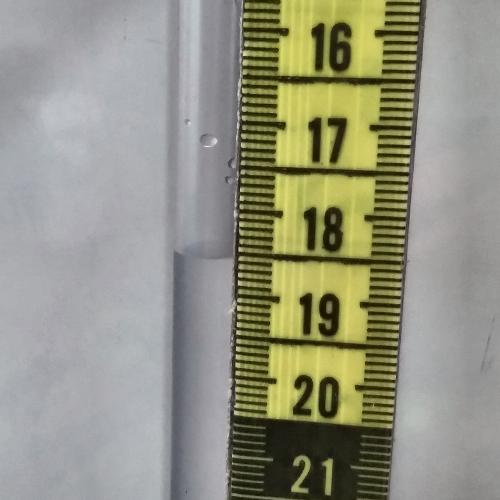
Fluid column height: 18.5 cm